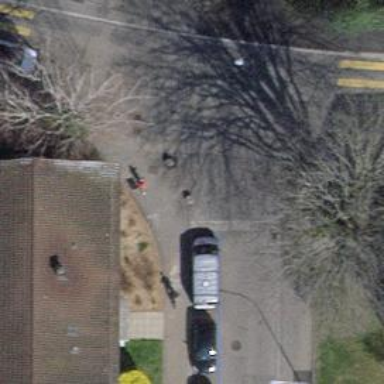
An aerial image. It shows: Unmarked crossing with traffic calming table on the road.